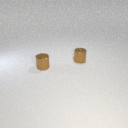
small brown metal cylinder in front of small brown metal cylinder